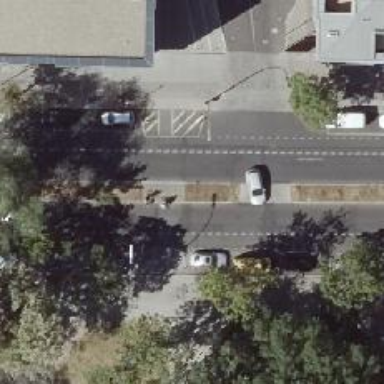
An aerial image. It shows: Uncontrolled footway crossing with pedestrian island.